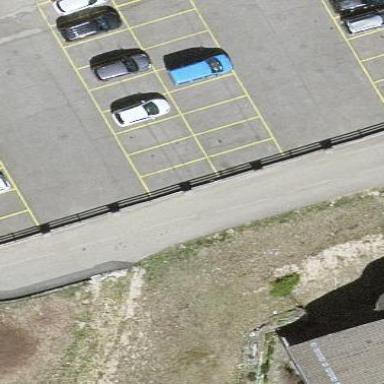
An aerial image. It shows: Multi-storey parking building.